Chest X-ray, PA view. Patient: 57 years old, sex F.
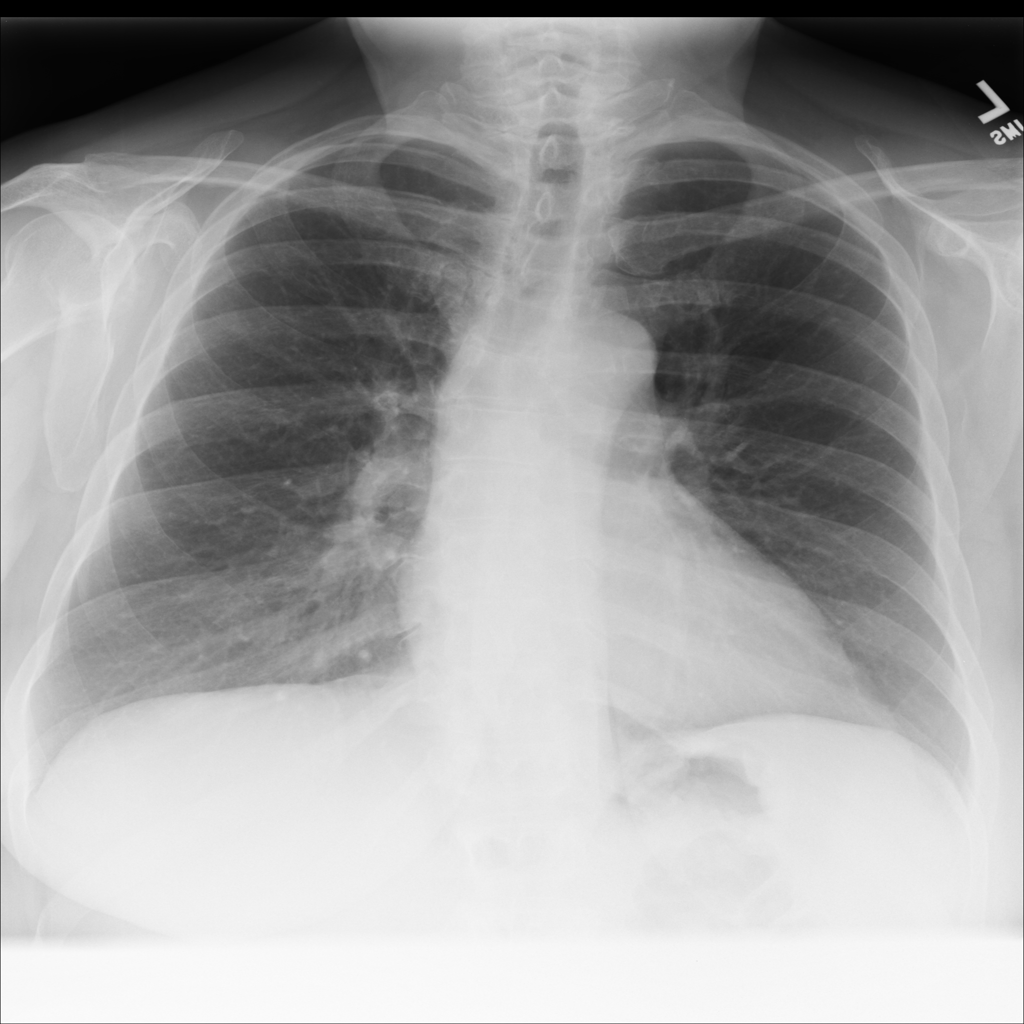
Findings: No Finding